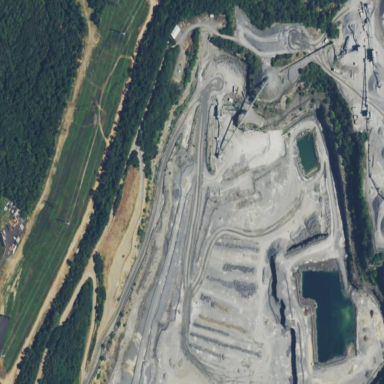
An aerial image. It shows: Quarry area.